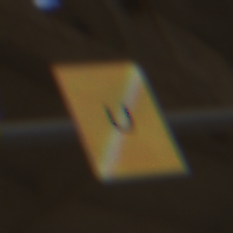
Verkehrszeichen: EndeUmleitung
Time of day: SunriseSunset
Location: Roofed (Suburban)
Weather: Clear
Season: NotSpecified
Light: Natural